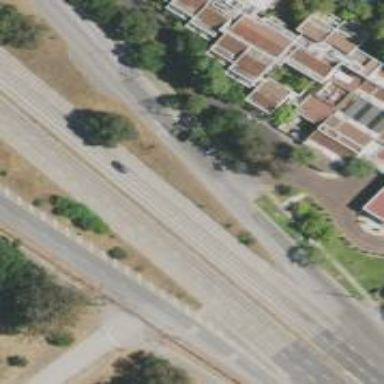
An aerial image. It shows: Asphalt road with primary link designation.